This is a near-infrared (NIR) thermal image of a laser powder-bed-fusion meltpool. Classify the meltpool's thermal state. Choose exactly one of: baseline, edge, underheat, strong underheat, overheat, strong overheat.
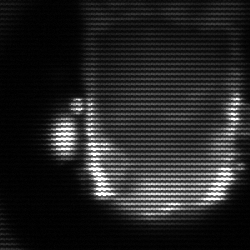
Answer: baseline